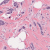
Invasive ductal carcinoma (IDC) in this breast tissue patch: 1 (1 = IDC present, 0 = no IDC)